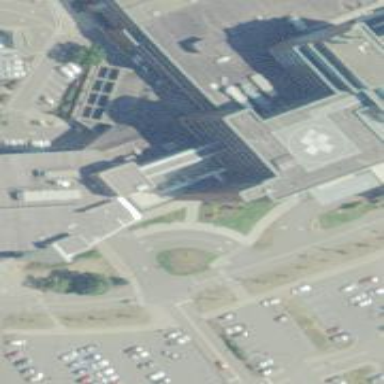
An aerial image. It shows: Image showing helipad at airport.